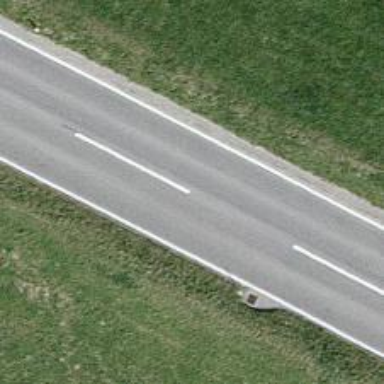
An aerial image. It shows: Secondary road.